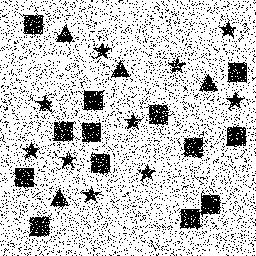
Squares: 13
Triangles: 4
Stars: 10
Total shapes: 27